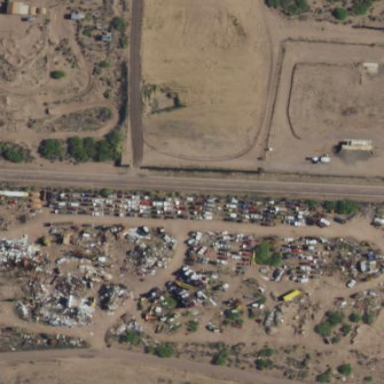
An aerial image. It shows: Scrap yard situated in industrial area.